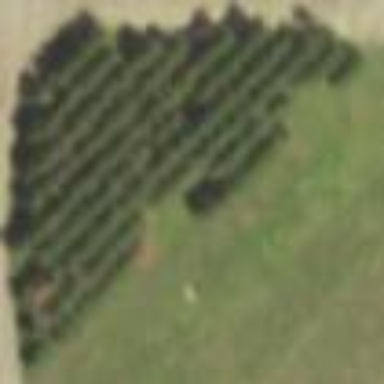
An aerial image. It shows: Plant nursery specializing in growing Christmas trees.